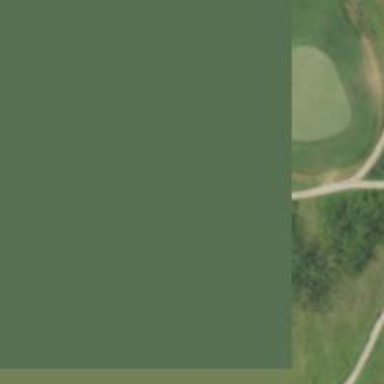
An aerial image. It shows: Path used for both walking and golf.